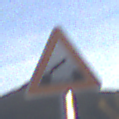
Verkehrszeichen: BeweglicheBruecke
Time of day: SunriseSunset
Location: Outdoor (Nature)
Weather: PartlyCloudy
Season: NotSpecified
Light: Natural